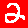
Digit: 2